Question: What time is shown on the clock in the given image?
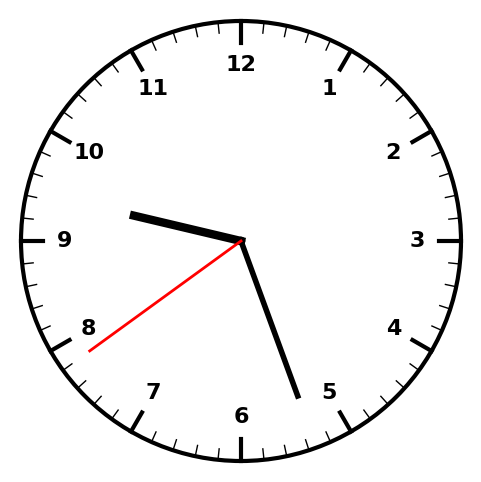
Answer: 09:26:39